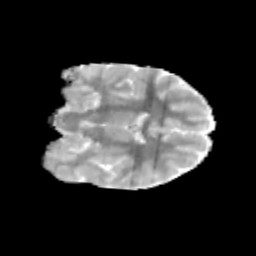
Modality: MD
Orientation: coronal
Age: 9
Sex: male
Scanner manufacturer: siemens
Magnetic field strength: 3 T
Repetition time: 3.8 s
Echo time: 0.07 s